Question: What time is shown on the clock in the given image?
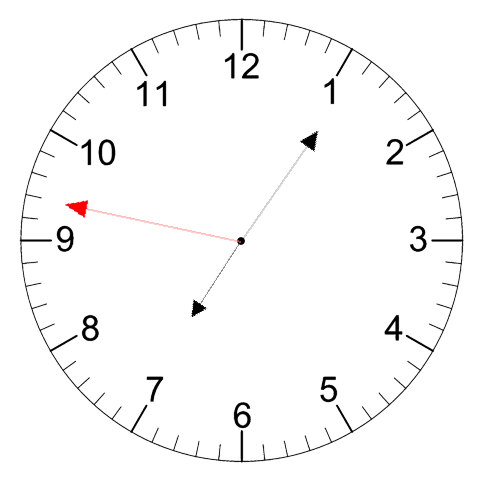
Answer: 07:05:47